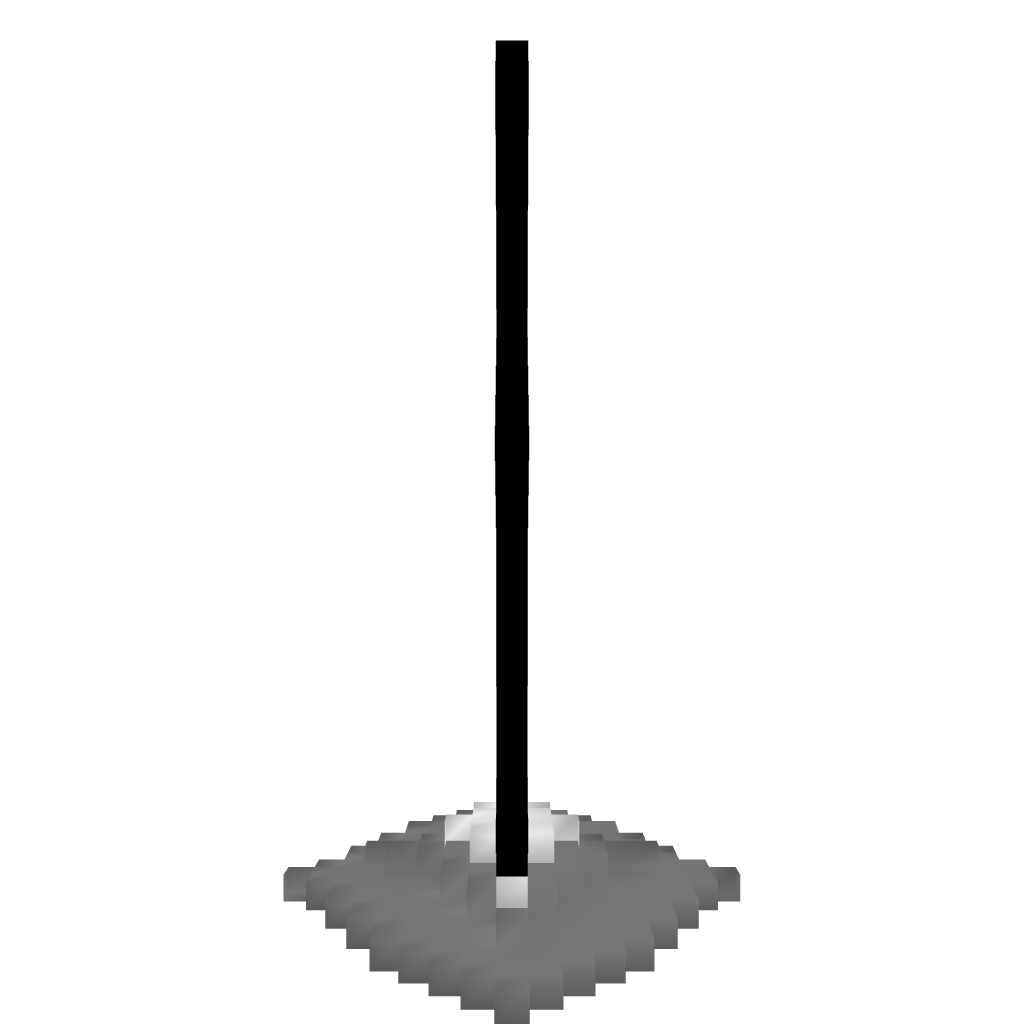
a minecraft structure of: Black Mage FF1 (NES) good quality